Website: ulta-beauty
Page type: billing-address
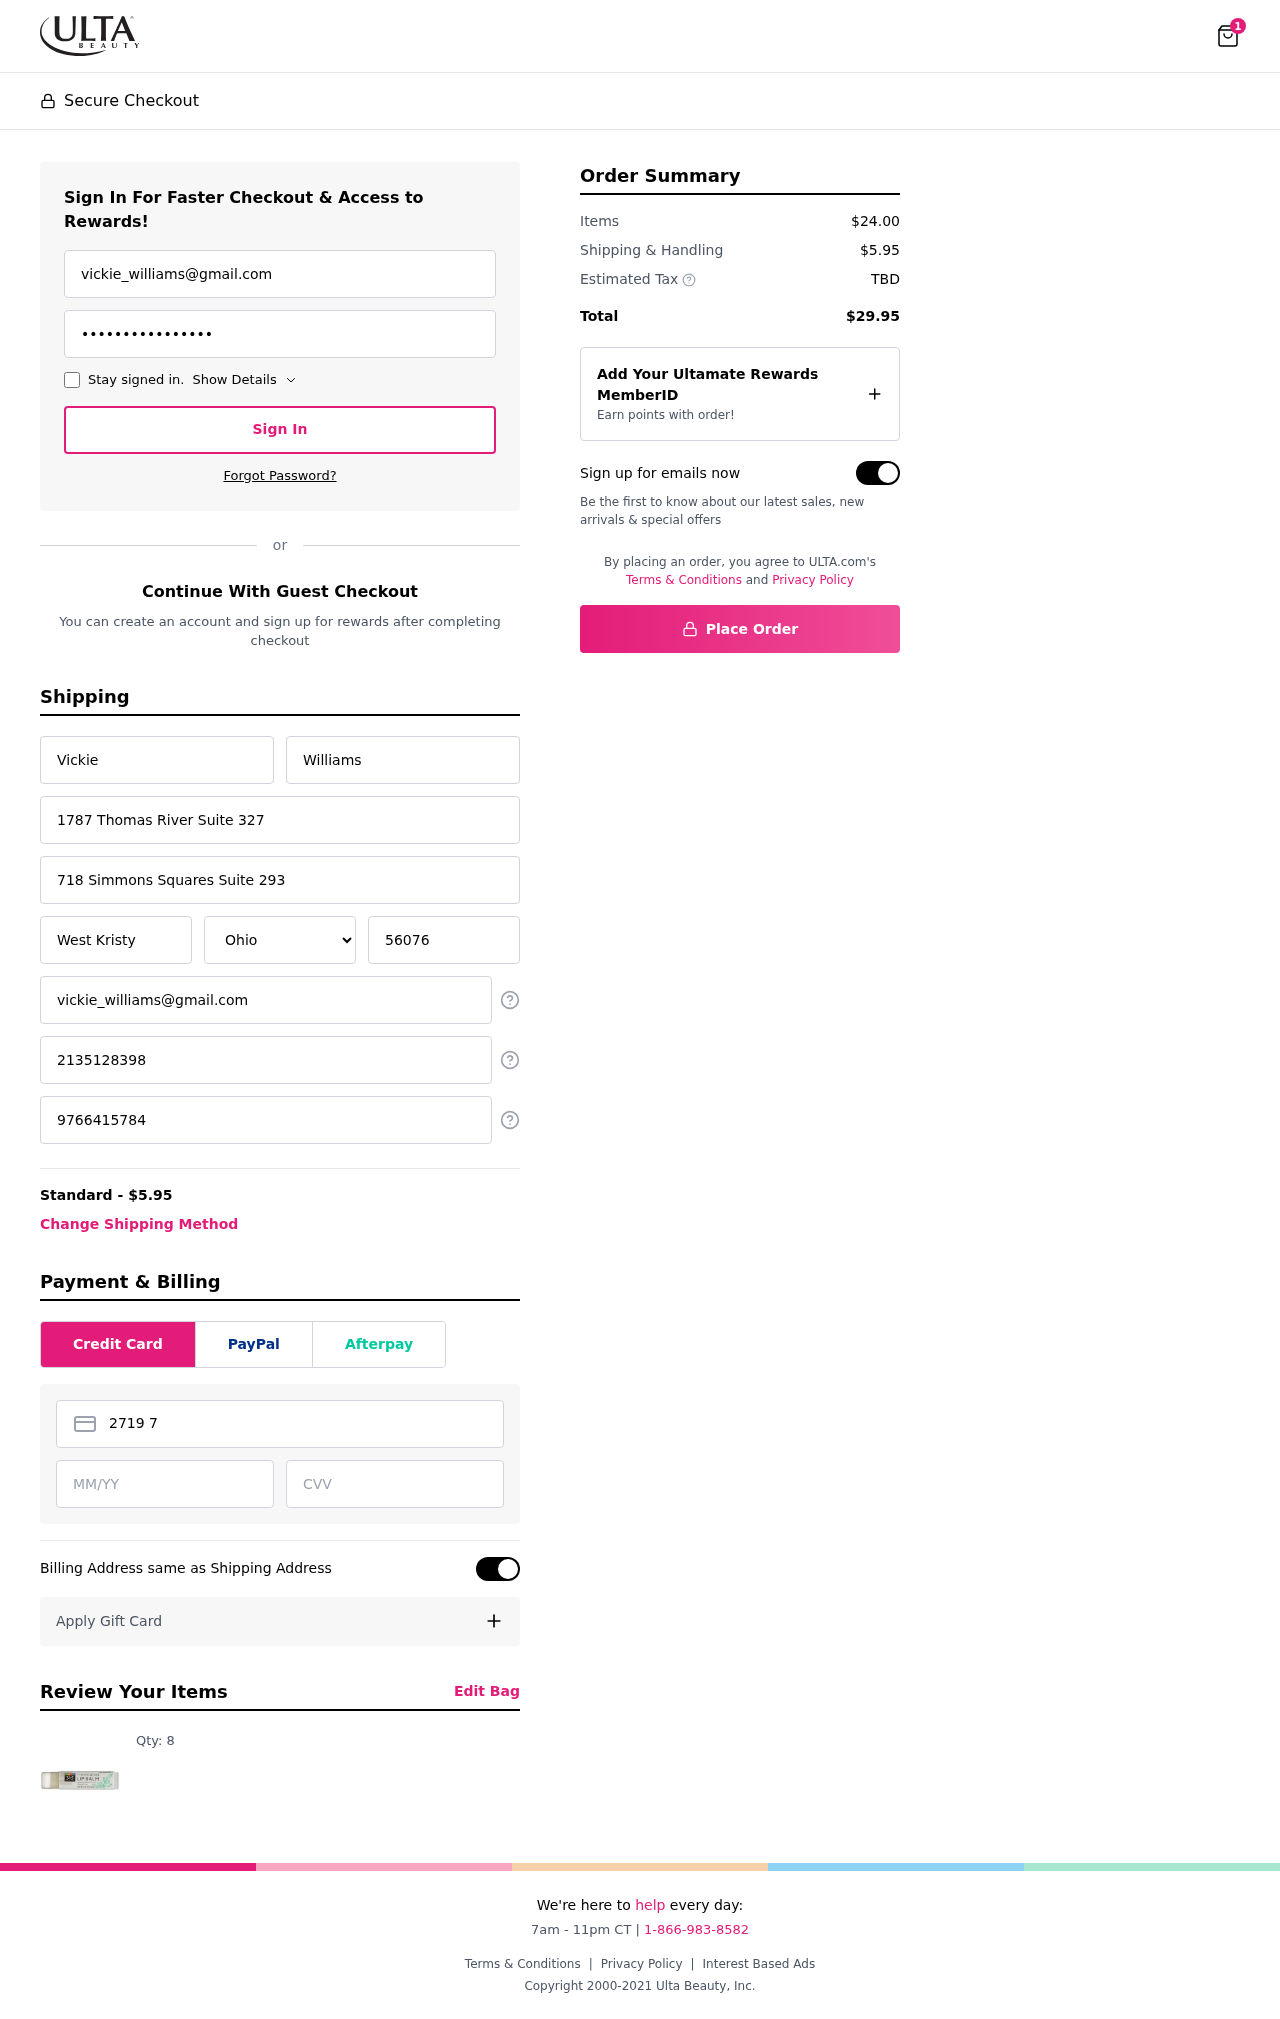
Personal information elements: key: PII_STATE
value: Ohio
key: PII_EMAIL
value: vickie_williams@gmail.com
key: PII_FIRSTNAME
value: Vickie
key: PII_LASTNAME
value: Williams
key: PII_STREET
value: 1787 Thomas River Suite 327
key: PII_STREET2
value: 718 Simmons Squares Suite 293
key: PII_CITY
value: West Kristy
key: PII_POSTCODE
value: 56076
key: PII_PHONE
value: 2135128398
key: PII_ALT_PHONE
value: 9766415784
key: PII_CARD_NUMBER
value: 2719 7152 1676 8334
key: PII_CARD_EXPIRY
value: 12/27
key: PII_CARD_CVV
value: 003
Product elements: key: PRODUCT1_QUANTITY
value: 8
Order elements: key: ORDER_NUM_ITEMS
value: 1
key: ORDER_SHIPPING_COST
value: $5.95
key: ORDER_SUBTOTAL
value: $24.00
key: ORDER_TOTAL
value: $29.95